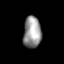
Tissue: lung
Cell type: Epithelial cells
Senescence score: 0.1812
Nuclear area (px): 555
Mean DAPI intensity: 148.305